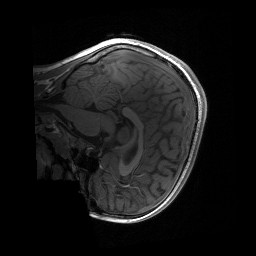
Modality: T1w
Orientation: sagittal
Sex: female
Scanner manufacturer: siemens
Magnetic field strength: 3 T
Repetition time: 1.9 s
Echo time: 0.00243 s